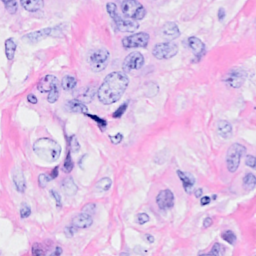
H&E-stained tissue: Breast